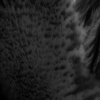
Label: not_dusty